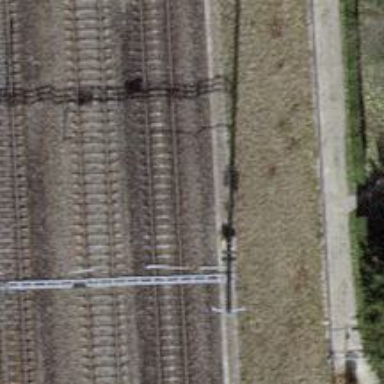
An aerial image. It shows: Power pole.